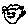
Label: smiley face